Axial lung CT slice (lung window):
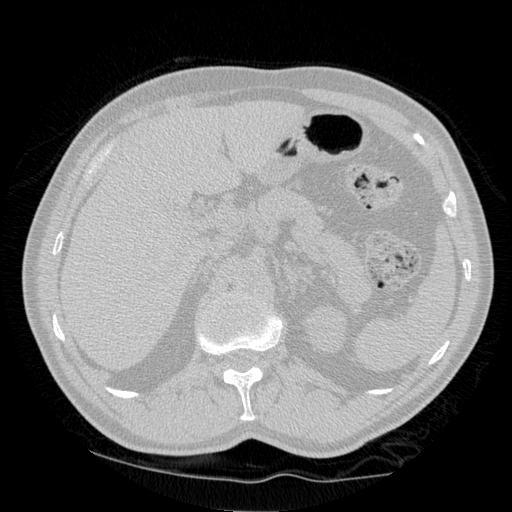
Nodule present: no